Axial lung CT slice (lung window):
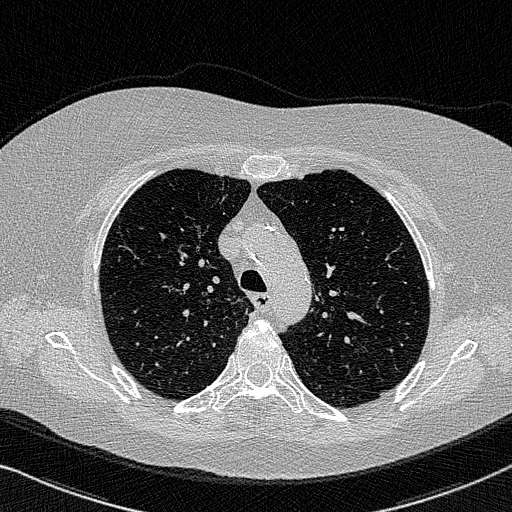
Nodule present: no